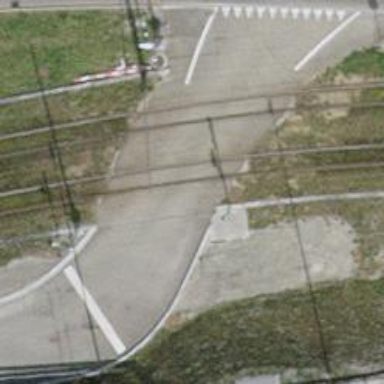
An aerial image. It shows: Lift gate barrier.